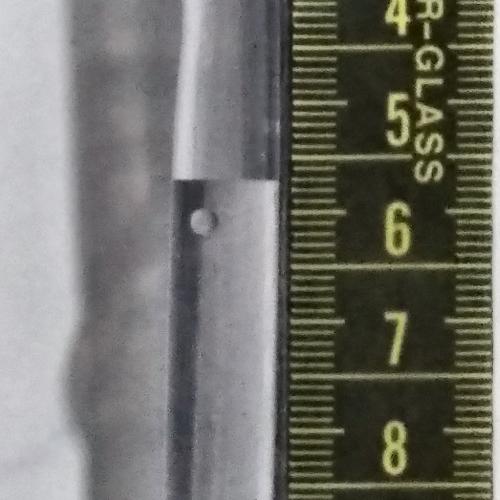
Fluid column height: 5.7 cm